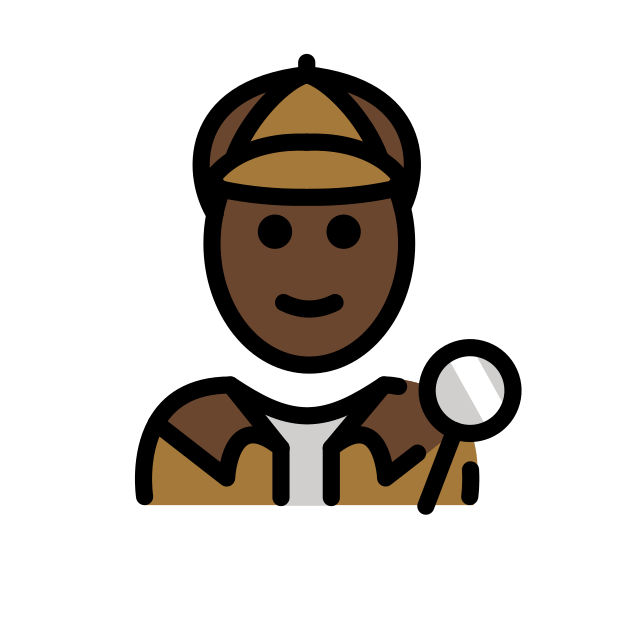
detective: dark skin tone